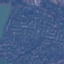
Label: Residential